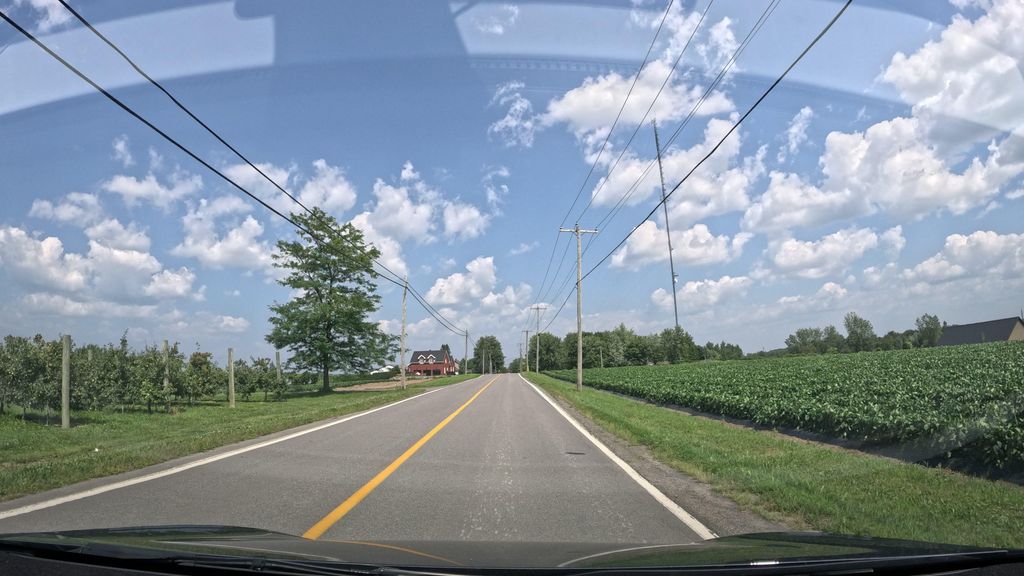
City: montreal